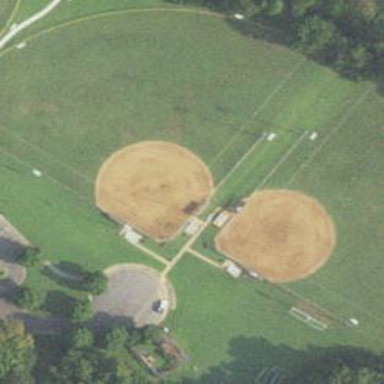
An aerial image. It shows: Infield made of sand for baseball.